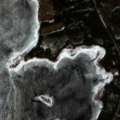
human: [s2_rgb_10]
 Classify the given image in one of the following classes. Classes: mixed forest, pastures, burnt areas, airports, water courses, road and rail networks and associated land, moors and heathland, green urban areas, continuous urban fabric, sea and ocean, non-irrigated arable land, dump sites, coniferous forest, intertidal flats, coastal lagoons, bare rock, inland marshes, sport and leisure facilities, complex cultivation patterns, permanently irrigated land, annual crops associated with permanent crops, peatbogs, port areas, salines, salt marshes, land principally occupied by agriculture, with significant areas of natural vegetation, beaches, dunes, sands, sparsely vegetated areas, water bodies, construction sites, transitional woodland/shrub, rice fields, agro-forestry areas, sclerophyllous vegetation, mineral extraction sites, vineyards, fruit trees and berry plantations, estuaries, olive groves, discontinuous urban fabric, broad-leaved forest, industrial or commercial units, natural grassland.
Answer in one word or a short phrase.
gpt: coniferous forest, mixed forest, transitional woodland/shrub, water bodies